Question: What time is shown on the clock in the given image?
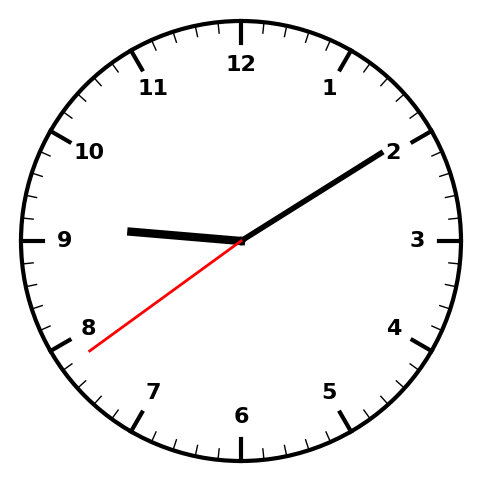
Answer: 09:09:39